Field crop: maize
Growth stage: 2
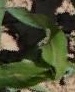
Species: maize